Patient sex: M
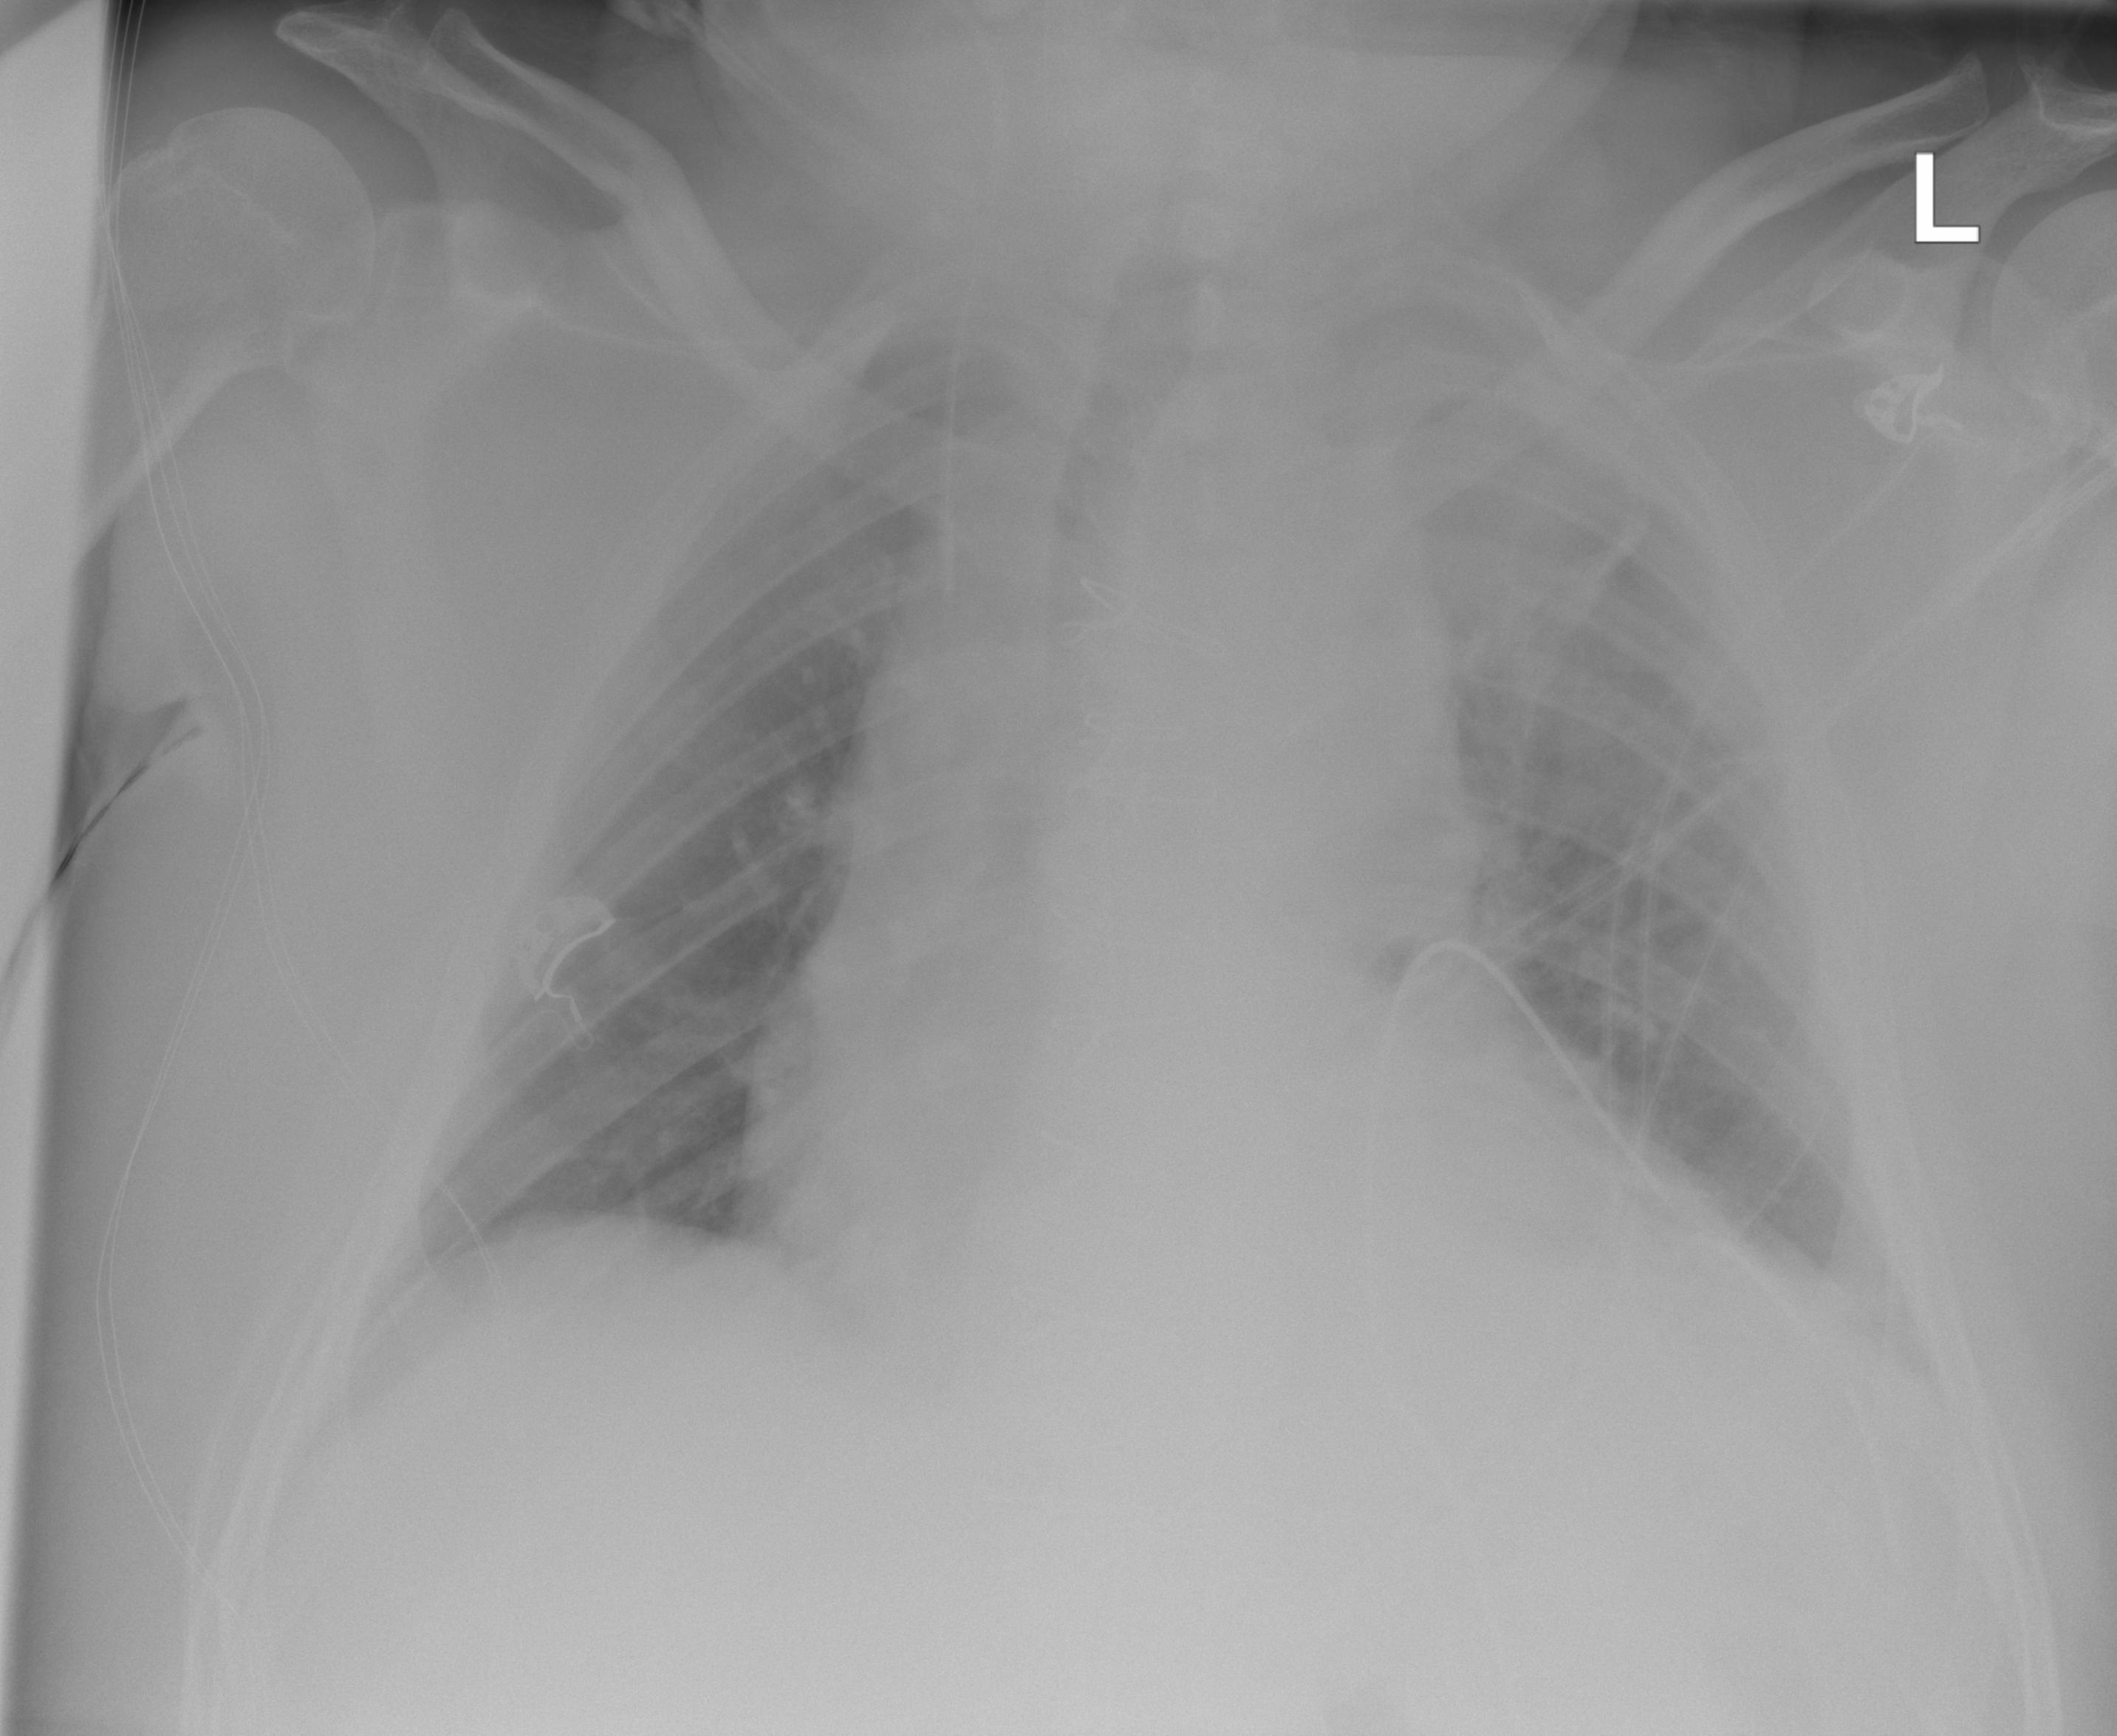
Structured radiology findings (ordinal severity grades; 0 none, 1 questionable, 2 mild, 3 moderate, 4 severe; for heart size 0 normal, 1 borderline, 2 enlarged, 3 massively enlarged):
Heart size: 2
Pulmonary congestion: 2
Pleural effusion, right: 0
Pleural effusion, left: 2
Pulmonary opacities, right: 0
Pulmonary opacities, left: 2
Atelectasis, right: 0
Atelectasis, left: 2